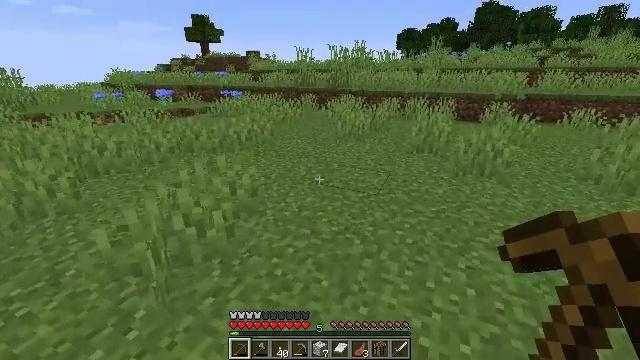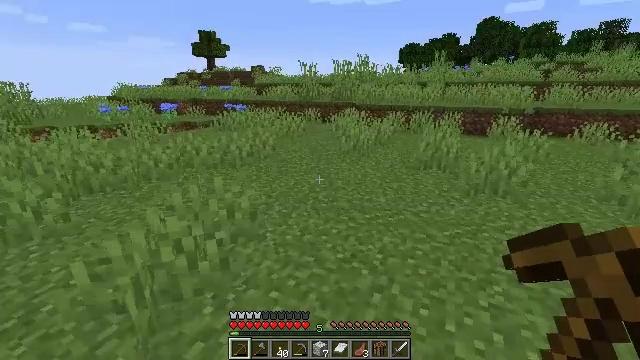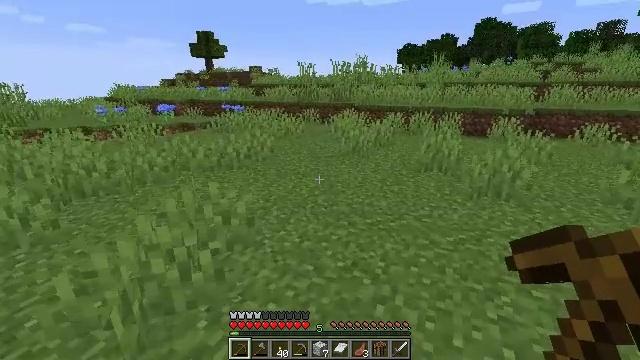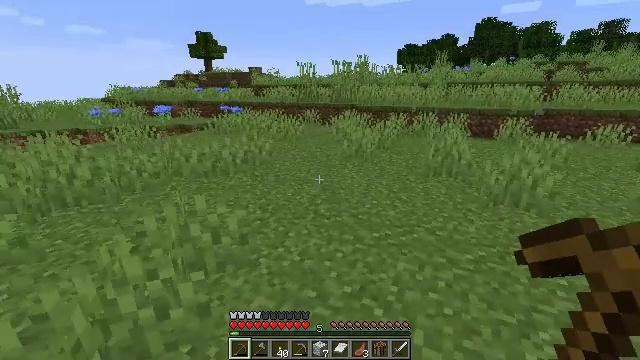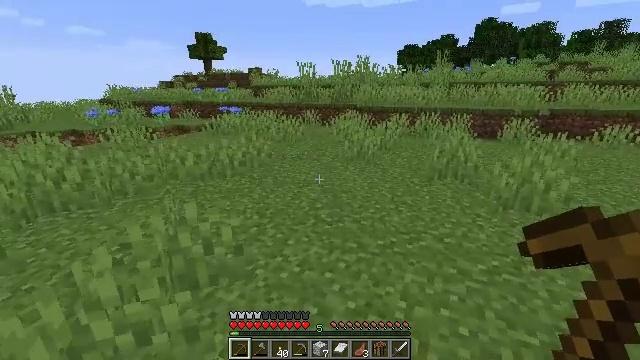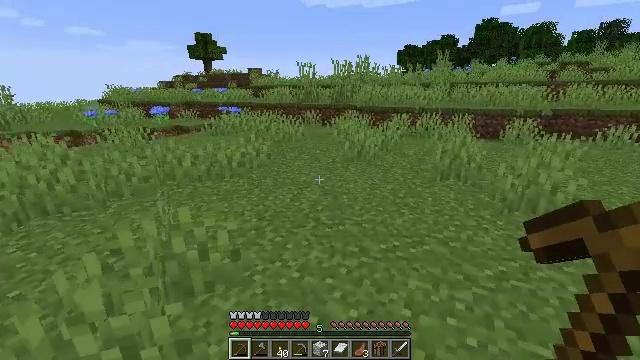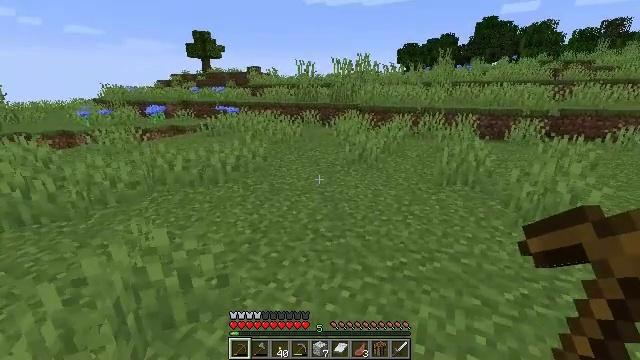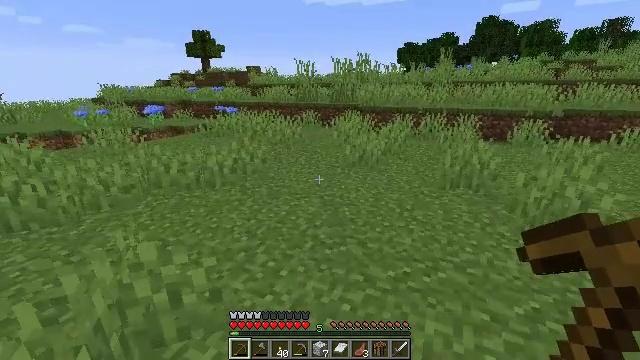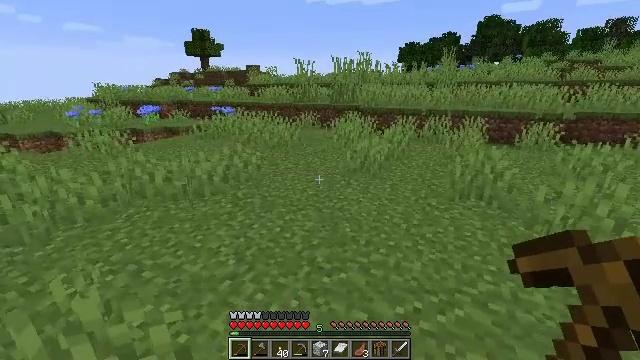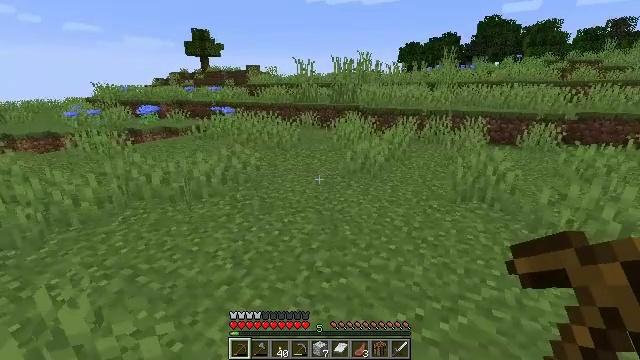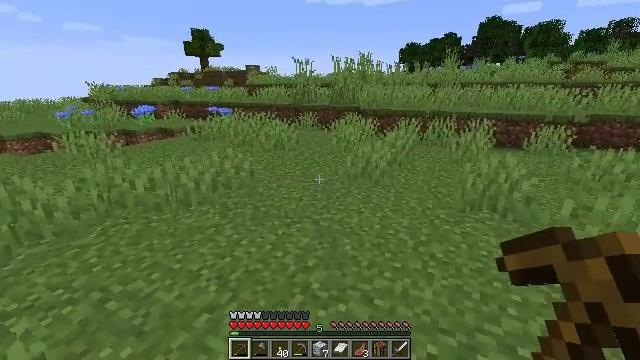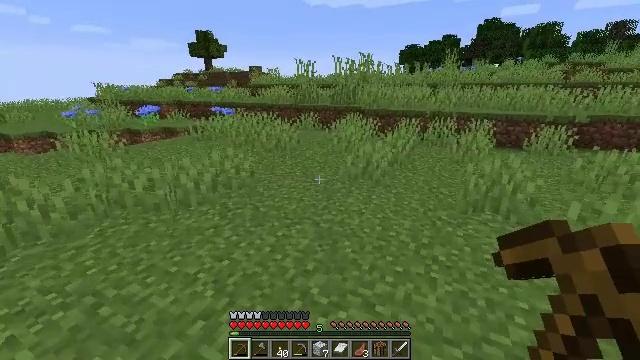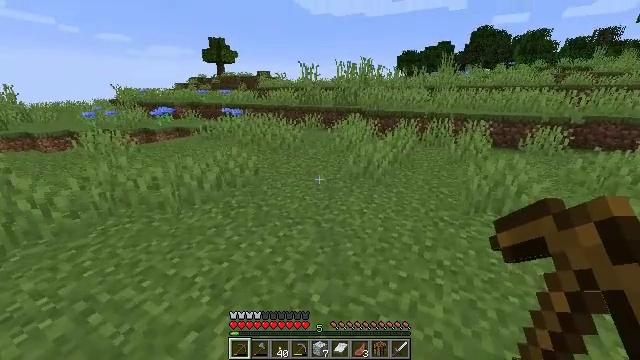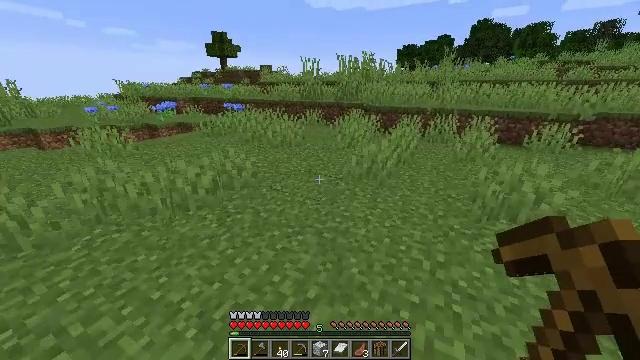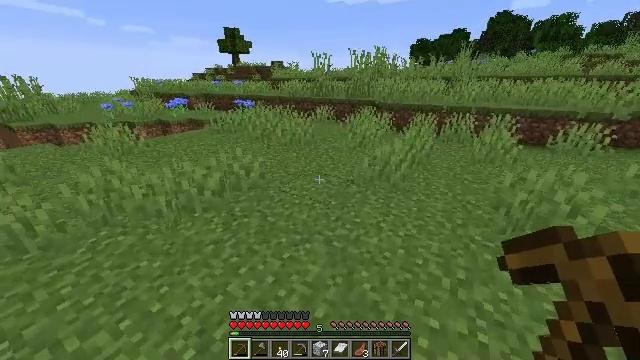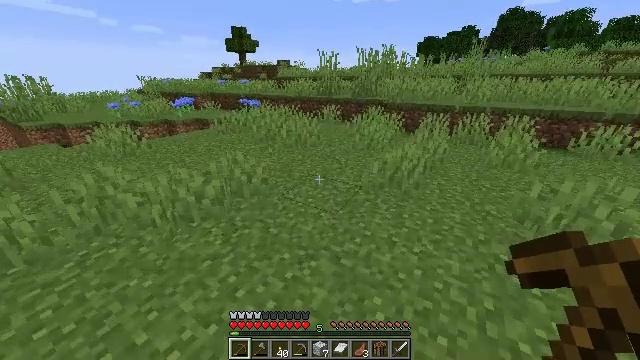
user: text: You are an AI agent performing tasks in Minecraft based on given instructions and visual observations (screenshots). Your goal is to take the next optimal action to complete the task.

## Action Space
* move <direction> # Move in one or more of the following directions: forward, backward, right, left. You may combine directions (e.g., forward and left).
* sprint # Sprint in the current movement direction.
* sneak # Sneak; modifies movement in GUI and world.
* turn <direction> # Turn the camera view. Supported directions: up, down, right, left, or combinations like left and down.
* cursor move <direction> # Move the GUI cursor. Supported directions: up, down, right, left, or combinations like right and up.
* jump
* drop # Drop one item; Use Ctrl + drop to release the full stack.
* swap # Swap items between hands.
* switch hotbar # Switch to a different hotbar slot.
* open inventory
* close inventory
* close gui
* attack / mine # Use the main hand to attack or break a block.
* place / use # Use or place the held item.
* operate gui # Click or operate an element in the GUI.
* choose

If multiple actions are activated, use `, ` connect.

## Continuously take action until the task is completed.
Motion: motion action
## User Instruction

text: Attack the sunflower to harvest it.
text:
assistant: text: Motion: move forward, turn up
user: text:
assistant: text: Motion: move forward
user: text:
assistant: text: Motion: move forward
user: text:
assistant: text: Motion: move forward
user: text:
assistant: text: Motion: move forward
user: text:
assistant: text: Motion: move forward
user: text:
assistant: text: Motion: move forward
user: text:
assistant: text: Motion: move forward
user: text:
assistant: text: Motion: move forward
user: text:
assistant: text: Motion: move forward, sprint
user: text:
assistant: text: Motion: move forward, sprint
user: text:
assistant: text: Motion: move forward, sprint, turn down
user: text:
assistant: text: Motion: move forward, sprint, turn down
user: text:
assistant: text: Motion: move forward, sprint, turn left and down
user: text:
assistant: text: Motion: move forward, sprint, turn left
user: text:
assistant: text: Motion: move forward, sprint, turn left
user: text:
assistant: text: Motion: move forward, sprint
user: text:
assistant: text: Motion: move forward, sprint
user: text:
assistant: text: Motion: move forward, sprint
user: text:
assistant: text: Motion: move forward, sprint
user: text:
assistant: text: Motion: move forward, sprint
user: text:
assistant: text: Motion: move forward, sprint
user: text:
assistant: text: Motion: move forward, sprint
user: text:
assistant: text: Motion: move forward, sprint
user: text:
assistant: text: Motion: move forward, sprint
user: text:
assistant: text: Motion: move forward, sprint
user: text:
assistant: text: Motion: move forward, sprint
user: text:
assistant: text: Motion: move forward, sprint
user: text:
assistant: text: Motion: move forward, sprint
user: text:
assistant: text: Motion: move forward, sprint